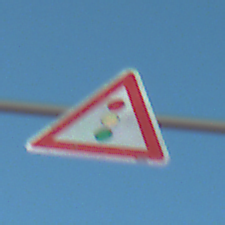
Verkehrszeichen: Lichtzeichenanlage
Umgebung: Outdoor, Nature
Tageszeit: SunriseSunset
Wetter: Clear
Licht: Natural
Jahreszeit: NotSpecified
Kontrast: HighContrast